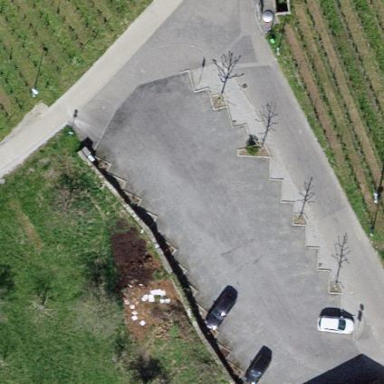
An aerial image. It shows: Parking area with asphalt surface.